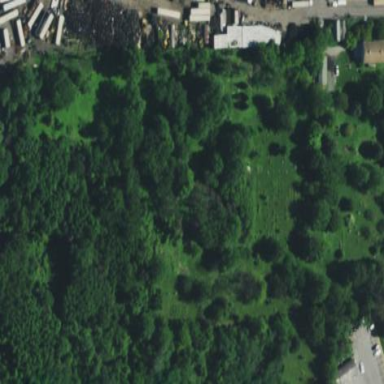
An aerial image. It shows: Cemetery.